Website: macys
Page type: billing-address
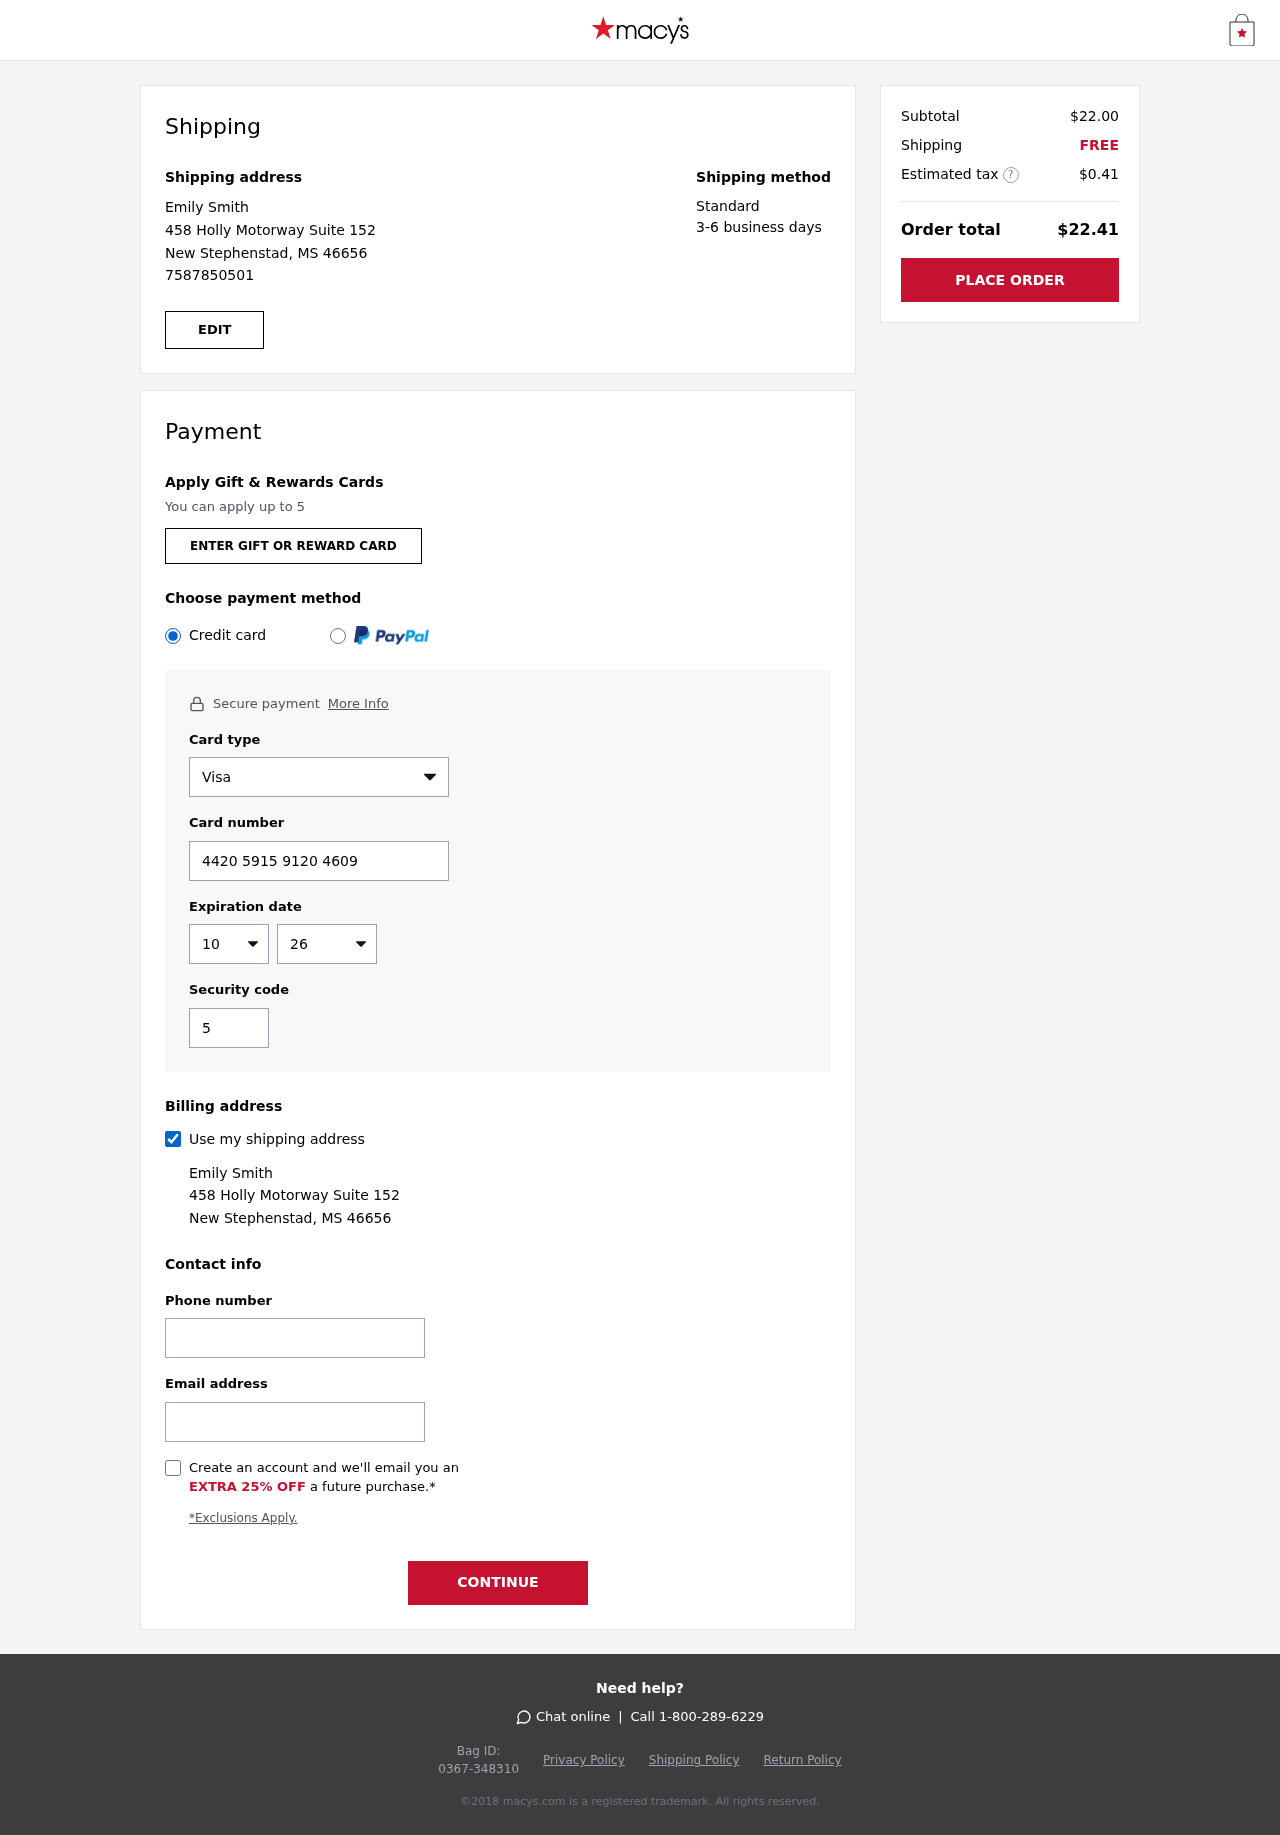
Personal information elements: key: PII_CARD_CVV
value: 532
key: PII_CARD_EXPIRY_MONTH
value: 10
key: PII_CARD_EXPIRY_YEAR
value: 26
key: PII_CARD_NUMBER
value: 4420 5915 9120 4609
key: PII_CARD_TYPE
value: Visa
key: PII_EMAIL
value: emilysmith@hotmail.com
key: PII_FULLNAME
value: Emily Smith
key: PII_PHONE
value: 7587850501
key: PII_STREET
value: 458 Holly Motorway Suite 152
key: PII_CITY_STATE_ZIP
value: New Stephenstad, MS 46656
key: PII_FIRSTNAME
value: Emily
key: PII_LASTNAME
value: Smith
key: PII_FULLNAME2
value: Emily Smith
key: PII_FULLNAME3
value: Emily Smith
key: PII_FIRSTNAME2
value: Emily
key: PII_FIRSTNAME3
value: Emily
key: PII_LASTNAME2
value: Smith
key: PII_LASTNAME3
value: Smith
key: PII_FIRSTNAME_DERIVED
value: Emily
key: PII_LASTNAME_DERIVED
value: Smith
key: PII_FULLNAME_DERIVED
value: Emily Smith
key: PII_NAME_FULL_DERIVED
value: Emily Smith
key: PII_STREET2
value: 458 Holly Motorway Suite 152
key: PII_PHONE2
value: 7587850501
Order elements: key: ORDER_SUBTOTAL
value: $22.00
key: ORDER_SHIPPING_COST
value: FREE
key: ORDER_TAX
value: $0.41
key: ORDER_TOTAL
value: $22.41